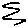
Label: zigzag